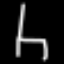
Label: chair